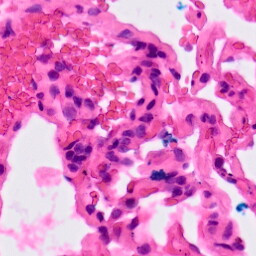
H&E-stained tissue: Lung